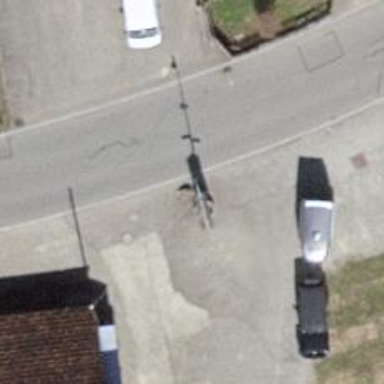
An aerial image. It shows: Guidepost providing information.